Question: I'm designing a RDBMS for a project and having some confusion around the privacy design. Here's the scenario
Users have projects,
Projects have posts (these post made by the users),
Some posts cannot be seen by other users
How do we implement privacy for the posts? (some sort of post like facebook where you can choose who can see it)
EER diagram below..

any idea is appreciated, thanks!
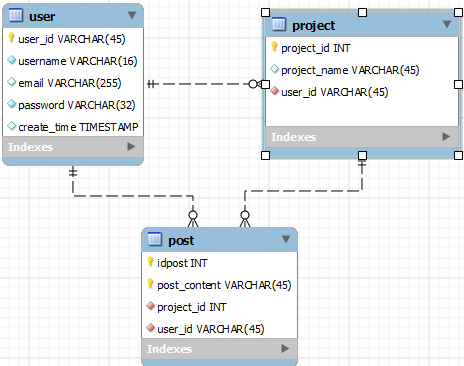
Answer: You could add table like "post_access" with two columns post_id and user_id.
There are some possible tricks to prevent fast growing of this table:
1. Author of the post could see it without adding of record to post_access
2. Post table could have flag field "ispublic", and this post is visible to every one
3. You could create user groups (additional table) and use post access not for users, but for groups (this make sense if you expect some grouping of users)